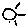
Label: sun